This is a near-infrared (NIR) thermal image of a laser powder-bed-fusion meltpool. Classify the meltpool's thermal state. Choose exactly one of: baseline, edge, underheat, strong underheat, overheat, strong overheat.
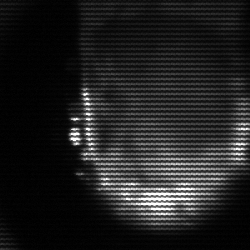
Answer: baseline